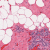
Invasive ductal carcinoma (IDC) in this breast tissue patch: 0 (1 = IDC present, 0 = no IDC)